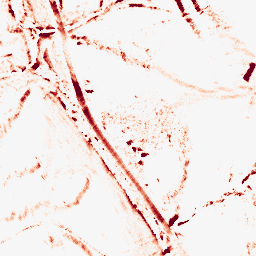
Category: morphological
Decomposition family: morphological_diamond
Decomposition parameters: operation: opening
radius: 5
Upsampling method: bicubic
Upsampling parameters: scale: 4
Upsampling scale: 4